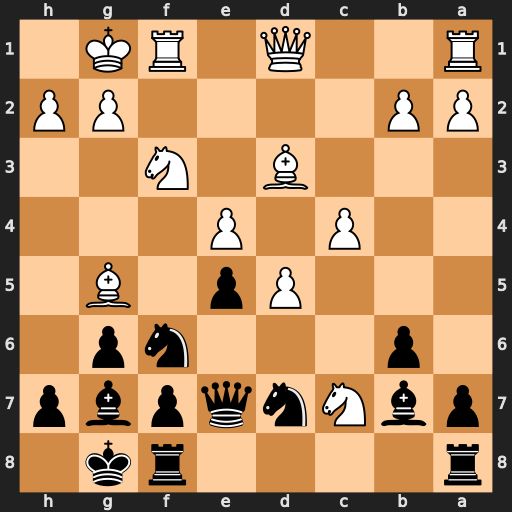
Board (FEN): r4rk1/pbNnqpbp/1p3np1/3Pp1B1/2P1P3/3B1N2/PP4PP/R2Q1RK1
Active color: b
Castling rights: -
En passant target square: -
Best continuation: Qc5+ Kh1 Qxc7